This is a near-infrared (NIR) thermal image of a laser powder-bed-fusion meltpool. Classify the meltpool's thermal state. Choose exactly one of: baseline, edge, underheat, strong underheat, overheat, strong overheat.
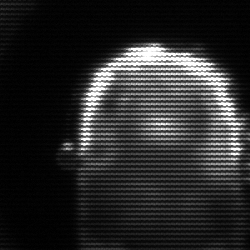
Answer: baseline